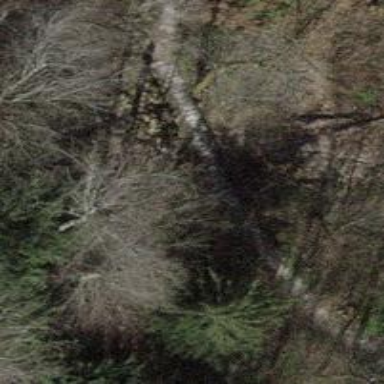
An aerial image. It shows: Path on the ground.